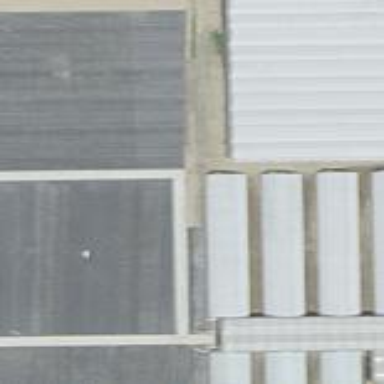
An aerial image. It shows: Area dedicated to greenhouse horticulture.